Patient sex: M
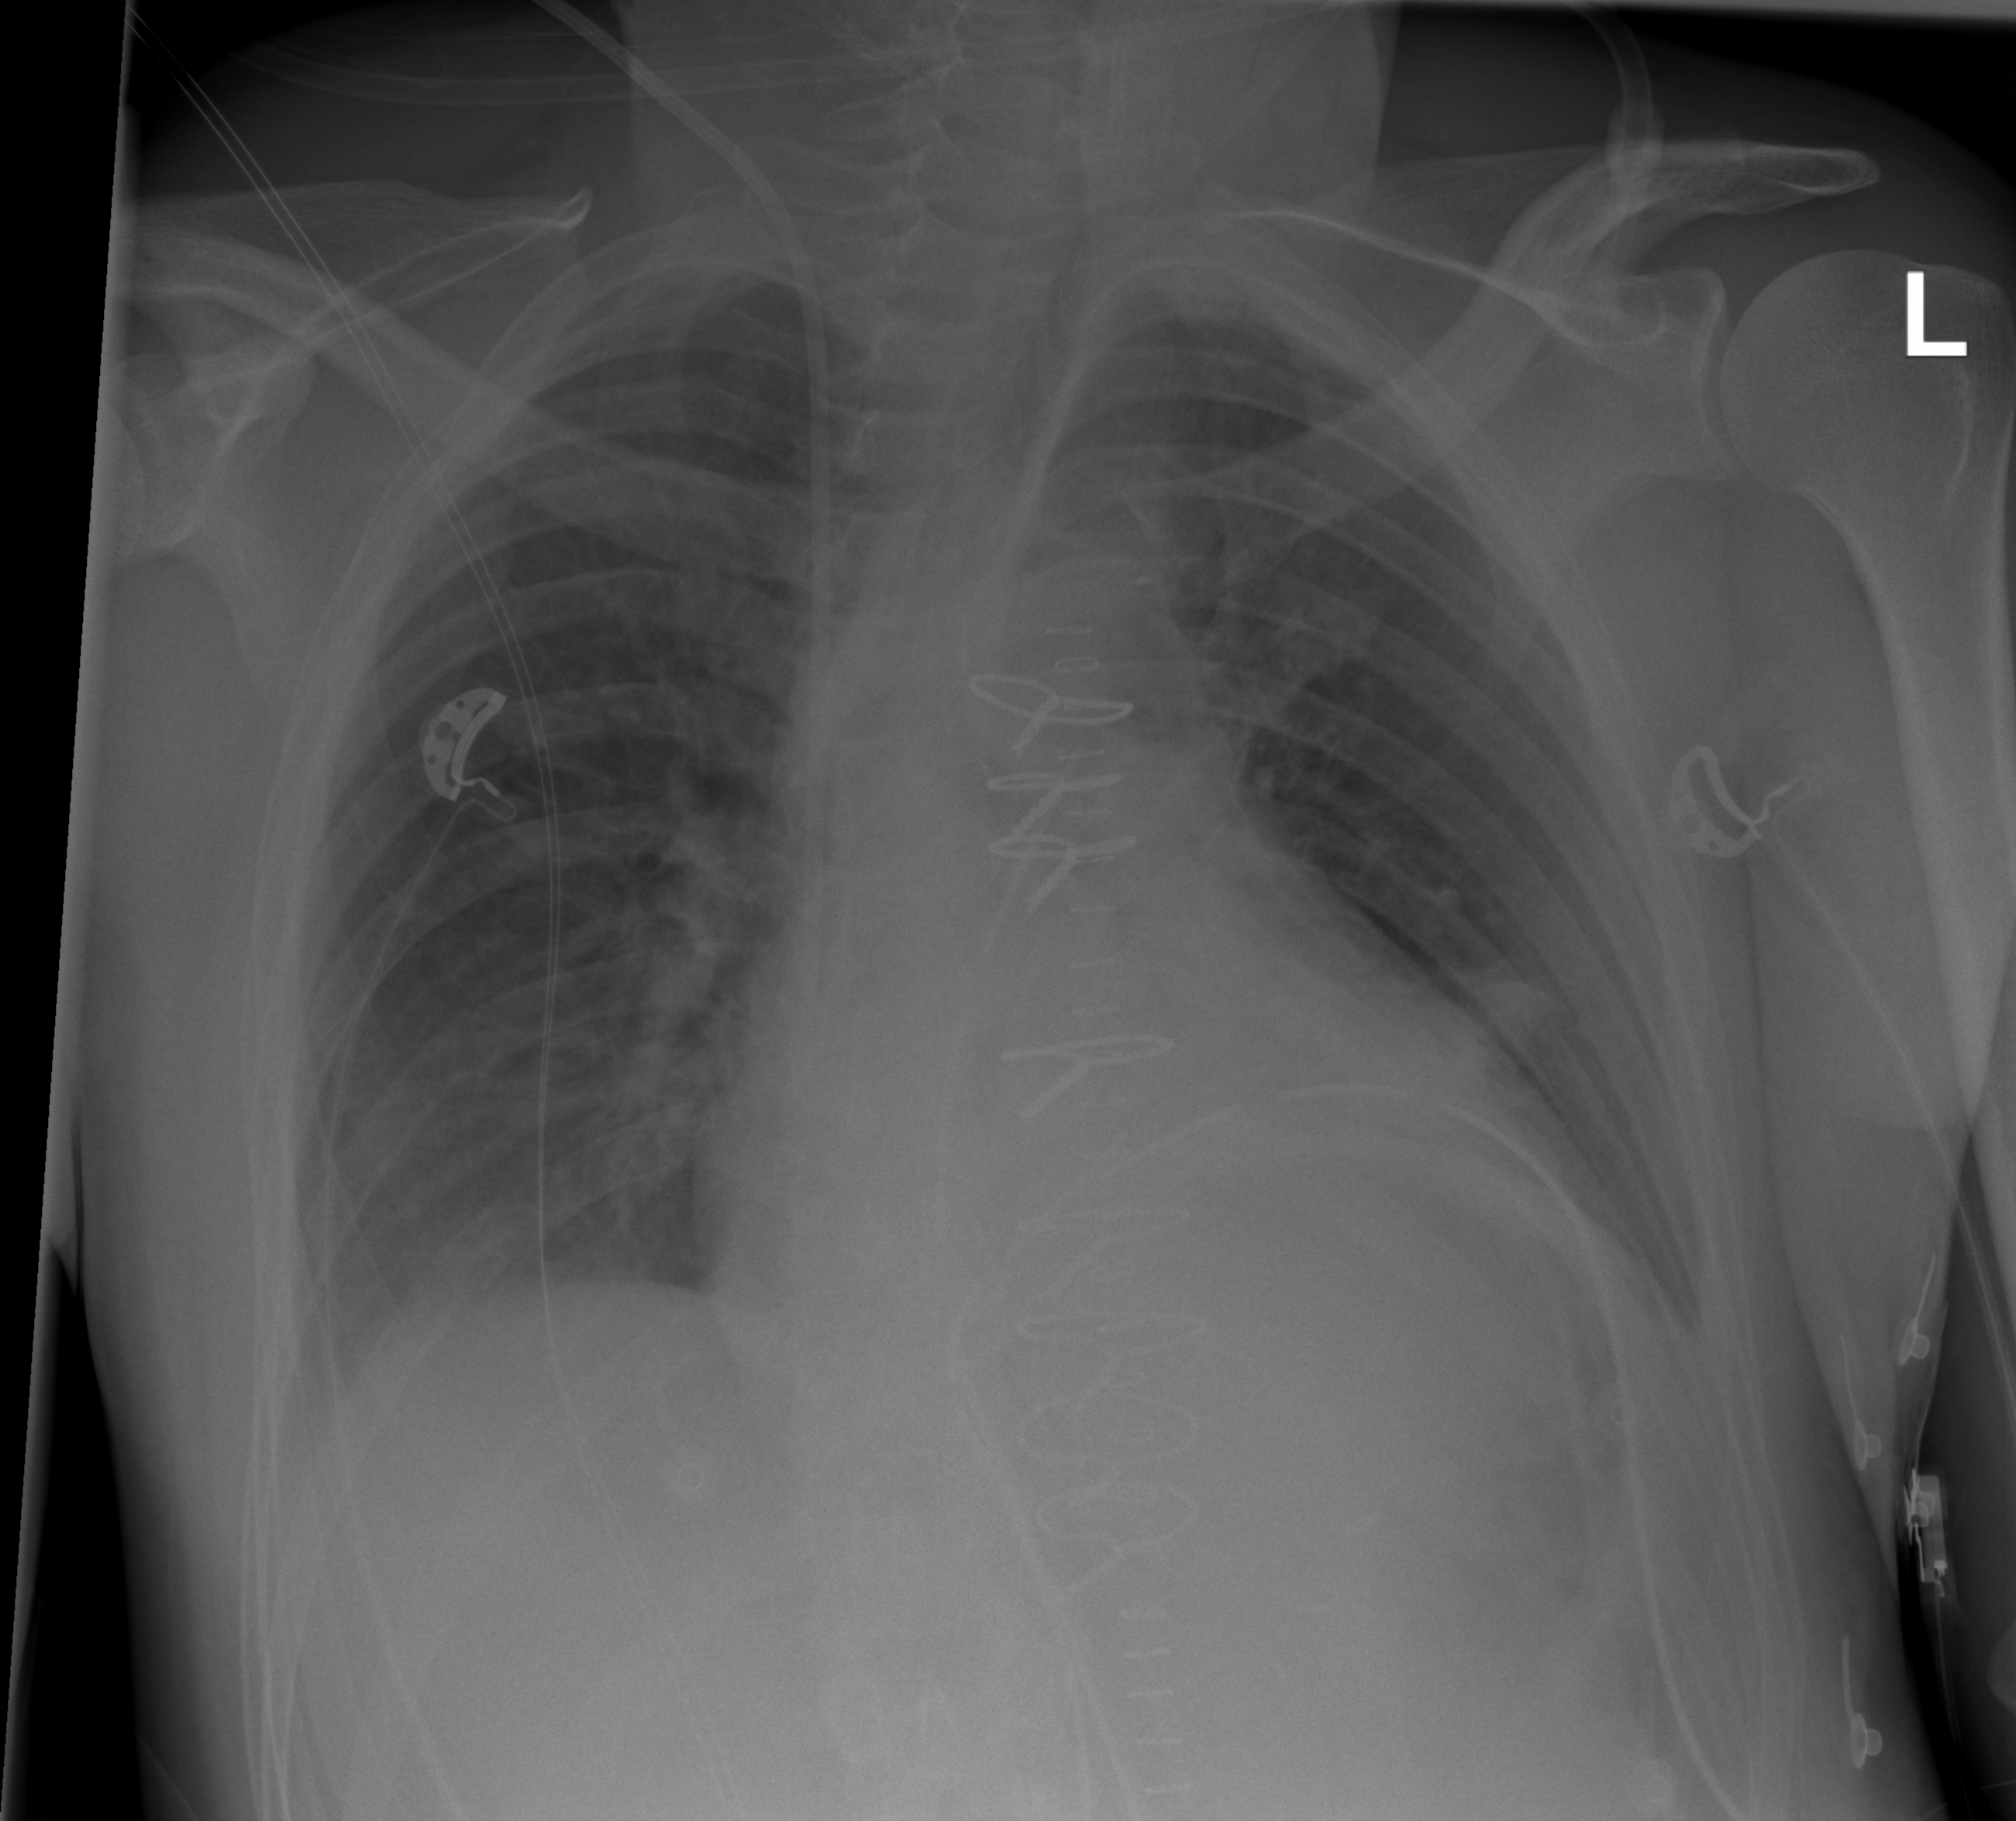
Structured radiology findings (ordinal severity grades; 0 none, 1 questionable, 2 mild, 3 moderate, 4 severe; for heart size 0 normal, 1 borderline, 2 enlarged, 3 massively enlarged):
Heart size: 2
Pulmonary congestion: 0
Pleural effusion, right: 2
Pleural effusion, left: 2
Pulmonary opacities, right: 0
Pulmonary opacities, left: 0
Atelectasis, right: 2
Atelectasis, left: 2